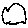
Label: cloud